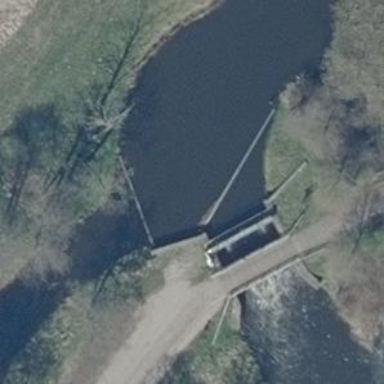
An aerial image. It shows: Weir along the waterway.